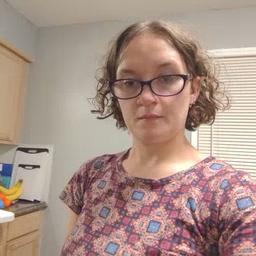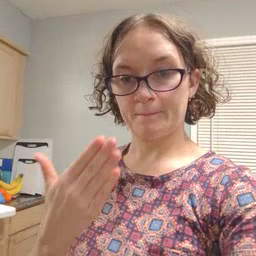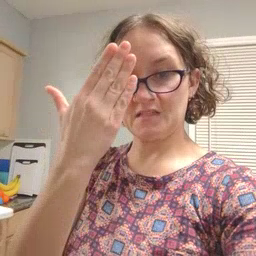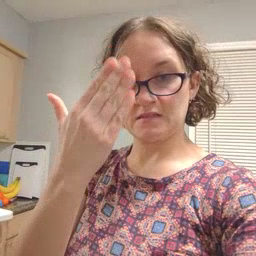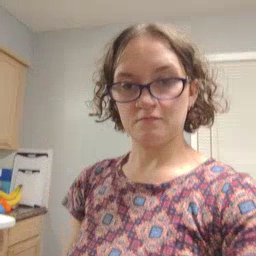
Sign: mitten